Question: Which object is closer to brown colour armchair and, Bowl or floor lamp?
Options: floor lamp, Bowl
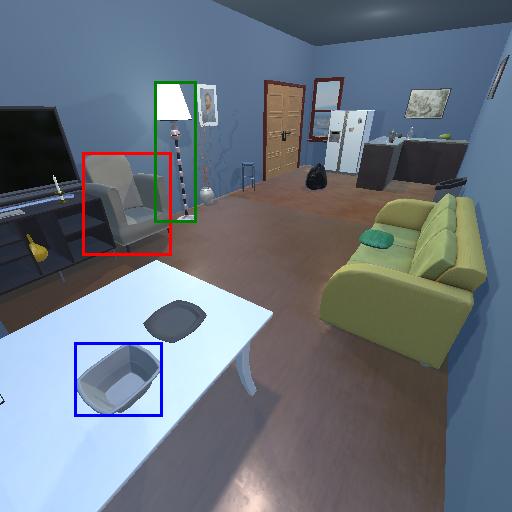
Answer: floor lamp